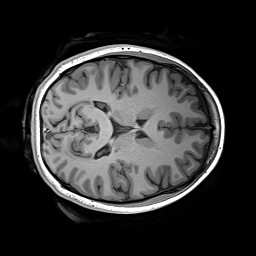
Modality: T1w
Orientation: axial
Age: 20
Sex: female
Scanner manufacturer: siemens
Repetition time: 2.2 s
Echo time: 0.00244 s